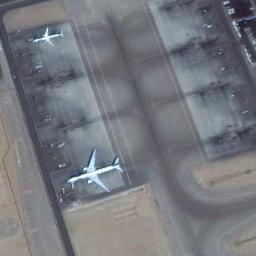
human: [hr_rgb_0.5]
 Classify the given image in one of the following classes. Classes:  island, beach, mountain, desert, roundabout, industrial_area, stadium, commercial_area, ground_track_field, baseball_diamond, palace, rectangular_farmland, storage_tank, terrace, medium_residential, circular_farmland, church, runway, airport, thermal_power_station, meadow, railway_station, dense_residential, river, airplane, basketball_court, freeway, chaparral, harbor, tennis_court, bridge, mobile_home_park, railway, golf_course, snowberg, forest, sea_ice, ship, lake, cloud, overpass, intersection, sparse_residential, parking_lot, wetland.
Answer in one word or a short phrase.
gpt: airplane